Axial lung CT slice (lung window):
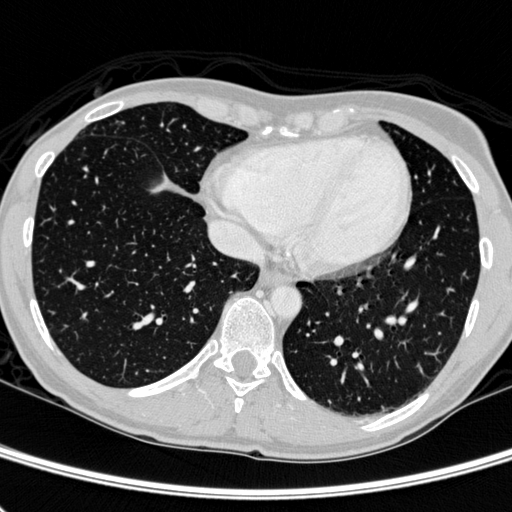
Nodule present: no